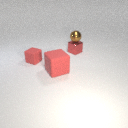
small red rubber cube behind large red rubber cube